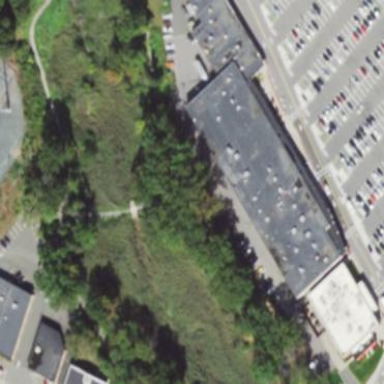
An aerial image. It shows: Mall building.